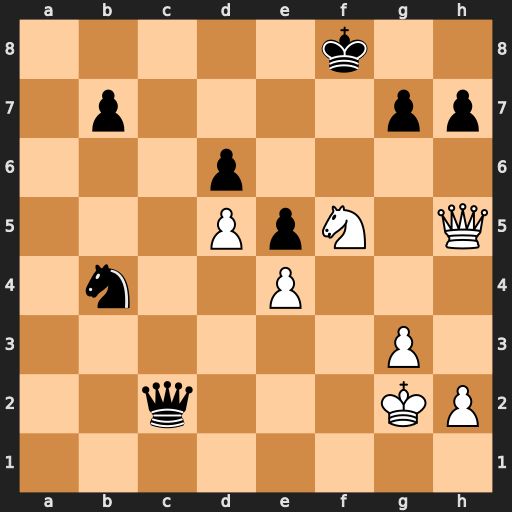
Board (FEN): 5k2/1p4pp/3p4/3PpN1Q/1n2P3/6P1/2q3KP/8
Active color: w
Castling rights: -
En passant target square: -
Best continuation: Kh3 g6 Qh6+